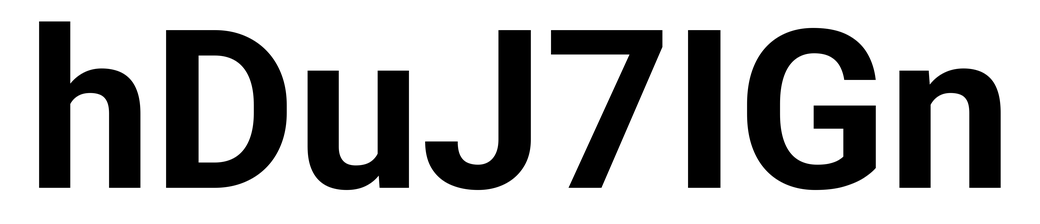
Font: Roboto_Bold